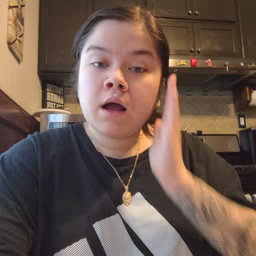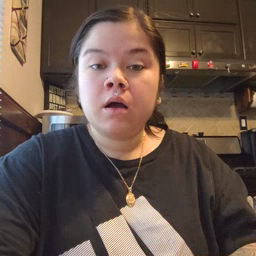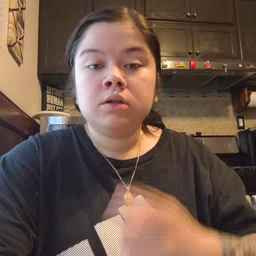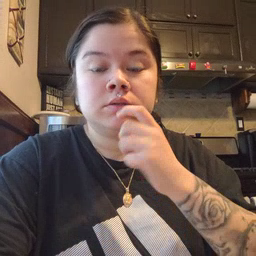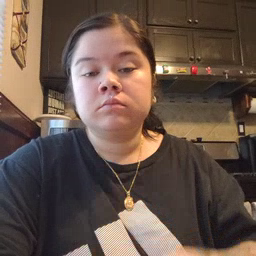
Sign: tongue